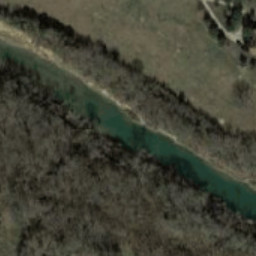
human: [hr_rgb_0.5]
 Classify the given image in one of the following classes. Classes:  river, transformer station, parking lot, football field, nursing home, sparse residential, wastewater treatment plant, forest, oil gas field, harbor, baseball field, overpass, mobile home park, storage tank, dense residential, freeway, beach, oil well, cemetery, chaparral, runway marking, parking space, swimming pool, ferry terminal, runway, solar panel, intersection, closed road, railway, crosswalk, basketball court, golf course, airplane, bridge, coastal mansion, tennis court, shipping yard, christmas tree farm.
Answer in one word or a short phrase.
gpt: river